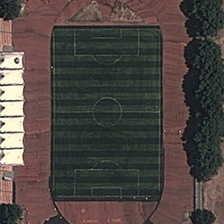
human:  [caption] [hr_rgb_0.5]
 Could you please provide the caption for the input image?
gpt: next to the playground is a house with a white roof .

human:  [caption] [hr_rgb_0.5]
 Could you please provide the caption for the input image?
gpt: next to the playground is a house with a white roof .

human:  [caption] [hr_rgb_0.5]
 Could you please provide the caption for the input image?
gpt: rows of trees were planted on the side of the playground .

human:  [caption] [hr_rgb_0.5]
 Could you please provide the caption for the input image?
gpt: rows of trees were planted on the side of the playground .

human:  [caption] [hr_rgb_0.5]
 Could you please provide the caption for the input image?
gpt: next to the playground is a house with a white roof .